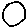
Label: circle